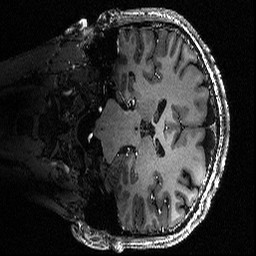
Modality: T1w
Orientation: coronal
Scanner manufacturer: siemens
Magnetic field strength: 6.98 T
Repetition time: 2.36 s
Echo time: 0.00274 s